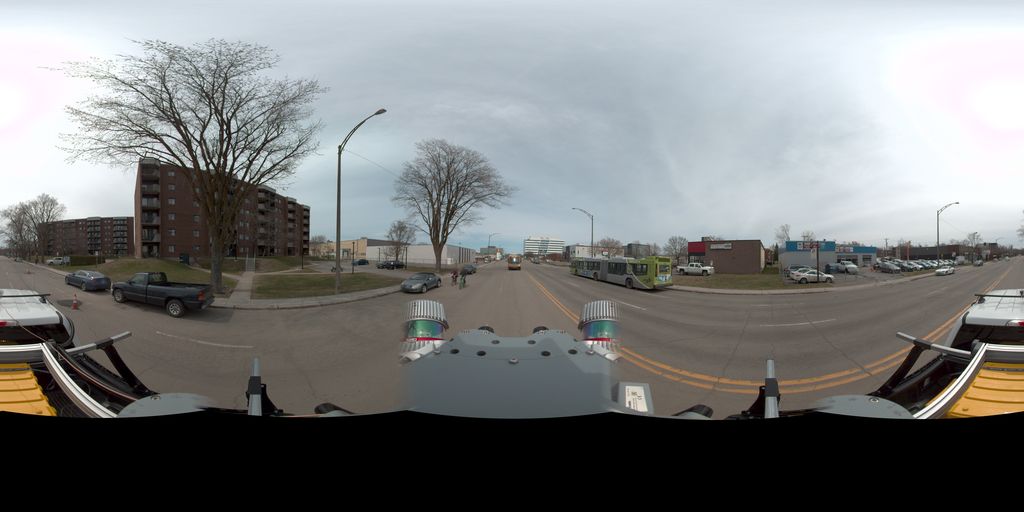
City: quebec_city